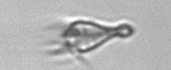
Label: Paratontonia_gracillima